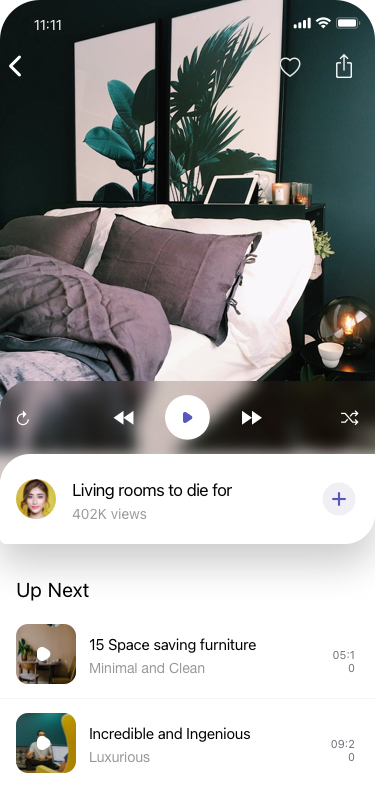
Text in this UI design:
09:20
Luxurious
Incredible and Ingenious
05:10
Minimal and Clean
15 Space saving furniture
Up Next
402K views
Living rooms to die for
11:11